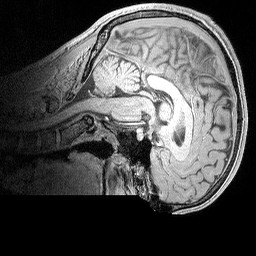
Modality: MP2RAGE
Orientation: sagittal
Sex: male
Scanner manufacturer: siemens
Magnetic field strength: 3 T
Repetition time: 5 s
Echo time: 0.00292 s